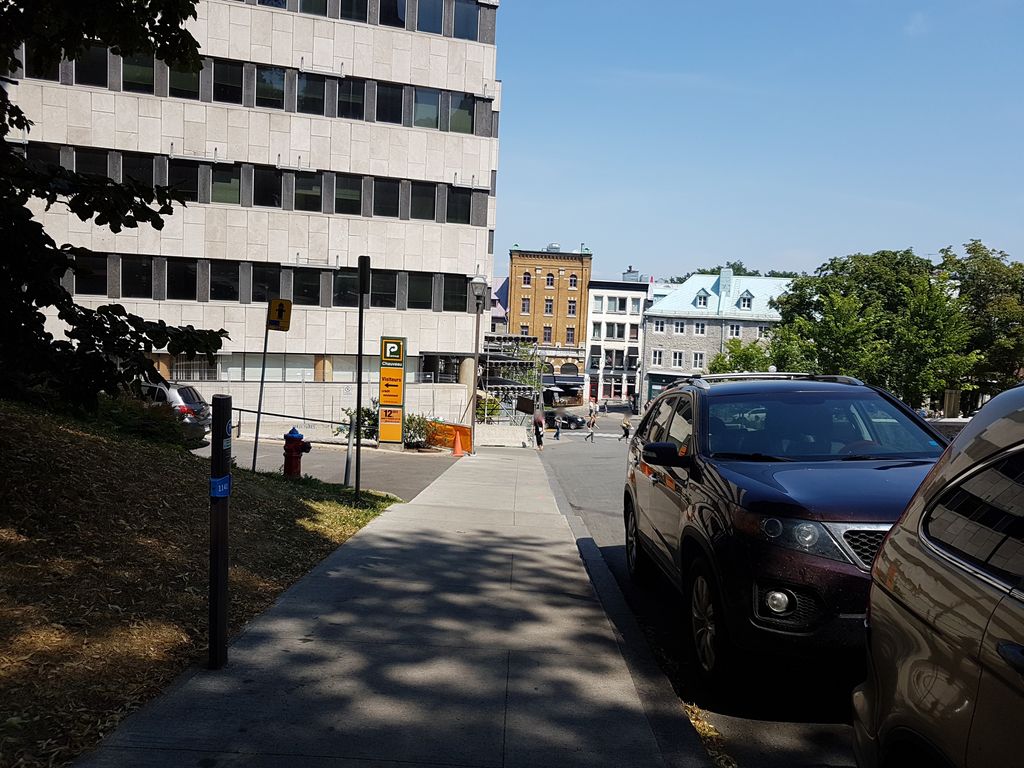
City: quebec_city